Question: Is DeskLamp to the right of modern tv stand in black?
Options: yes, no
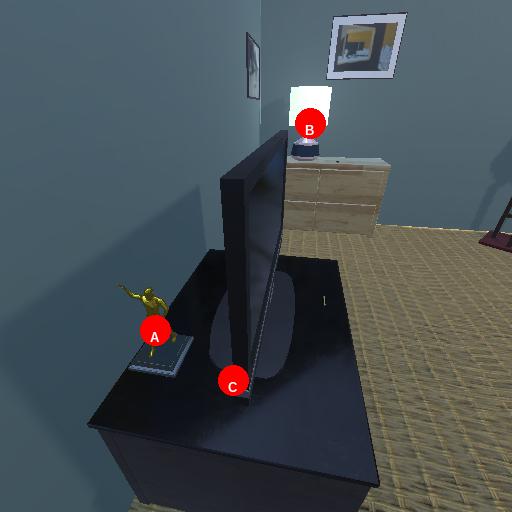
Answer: yes